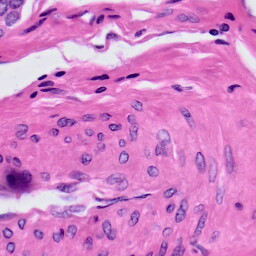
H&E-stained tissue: Prostate